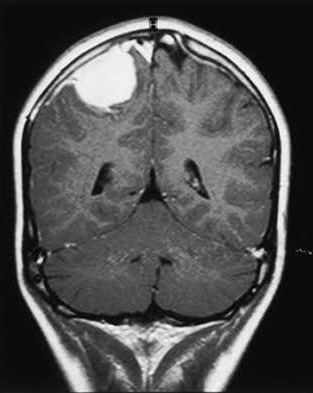
Label: meningioma